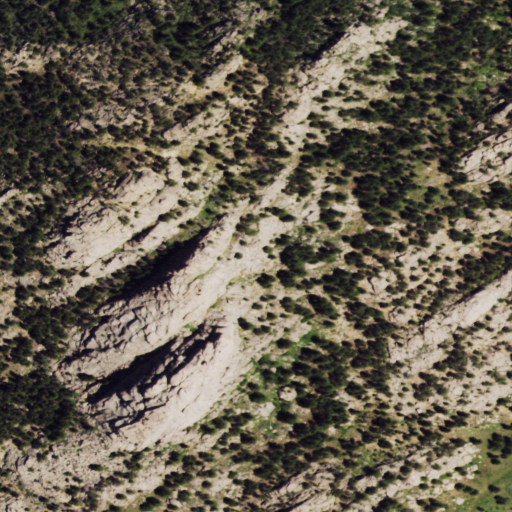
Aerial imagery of mountain in Wyoming named Buzzard Peak containing evergreen forest, shrub, and grassland